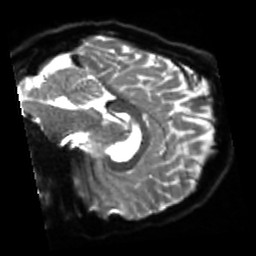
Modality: sbref
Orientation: sagittal
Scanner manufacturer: siemens
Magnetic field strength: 3 T
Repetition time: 4 s
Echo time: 0.0594 s